Question: My Eclipse is Displaying the below Error when I try to add executeQuery in code

The stmt is only showing execute and not showing executequery and other execute method
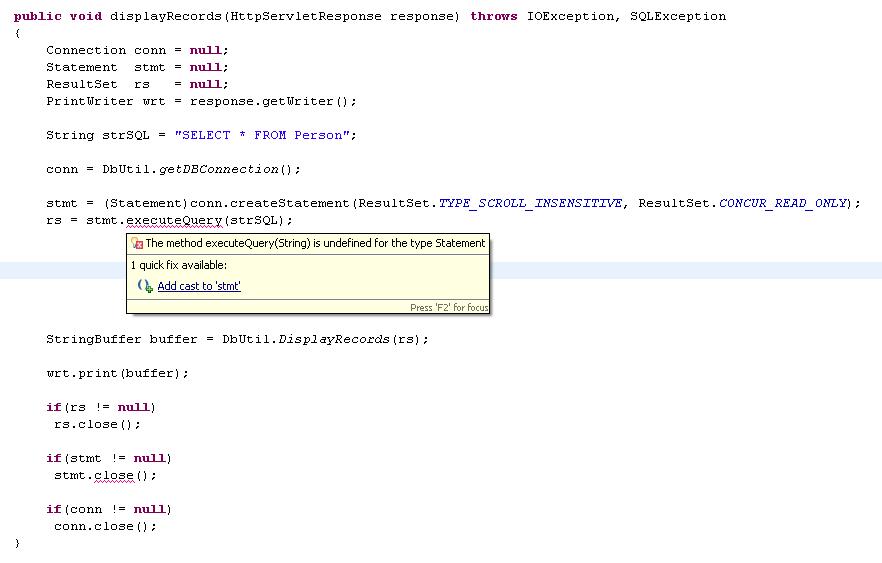
Answer: 'java.sql.Statement' is an interface in java.sql package and 'java.beans.Statement' is a class in 'java.beans' package. you need <URL>.
import 'java.sql.Statement', which has 'extecute(str)' and other 'overloaded execute methods'. 'java.beans.Statement' has only one execute method